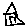
Label: house